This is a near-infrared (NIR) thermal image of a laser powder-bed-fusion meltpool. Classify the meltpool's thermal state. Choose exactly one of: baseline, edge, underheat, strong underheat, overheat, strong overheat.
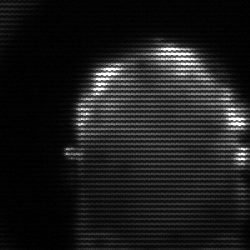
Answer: baseline